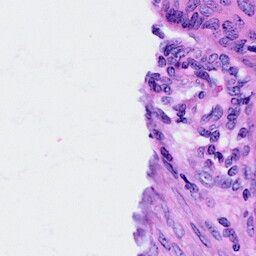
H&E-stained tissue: Cervix